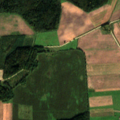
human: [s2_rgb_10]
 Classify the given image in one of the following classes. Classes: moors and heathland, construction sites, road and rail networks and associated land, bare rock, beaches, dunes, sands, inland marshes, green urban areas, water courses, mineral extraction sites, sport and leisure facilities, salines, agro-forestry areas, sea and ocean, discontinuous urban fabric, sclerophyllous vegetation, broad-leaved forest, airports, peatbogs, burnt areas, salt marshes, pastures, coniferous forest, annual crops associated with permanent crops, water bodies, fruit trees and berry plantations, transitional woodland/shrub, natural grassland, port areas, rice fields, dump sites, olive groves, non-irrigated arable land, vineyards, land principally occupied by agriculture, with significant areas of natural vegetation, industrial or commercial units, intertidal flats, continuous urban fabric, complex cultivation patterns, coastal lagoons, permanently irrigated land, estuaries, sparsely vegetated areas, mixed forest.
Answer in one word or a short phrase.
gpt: non-irrigated arable land, broad-leaved forest, coniferous forest, mixed forest